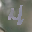
Label: 4